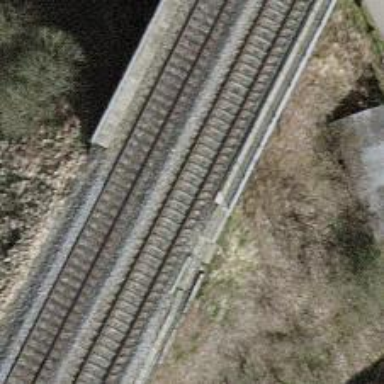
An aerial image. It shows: Viaduct bridge carrying electrified railway lines with contact lines.